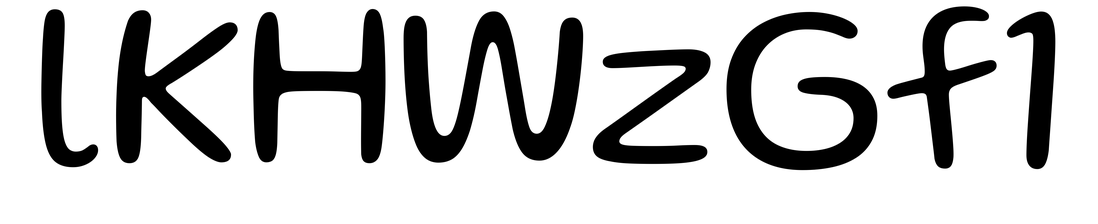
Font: Gluten_Light